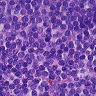
Metastatic tissue present: no